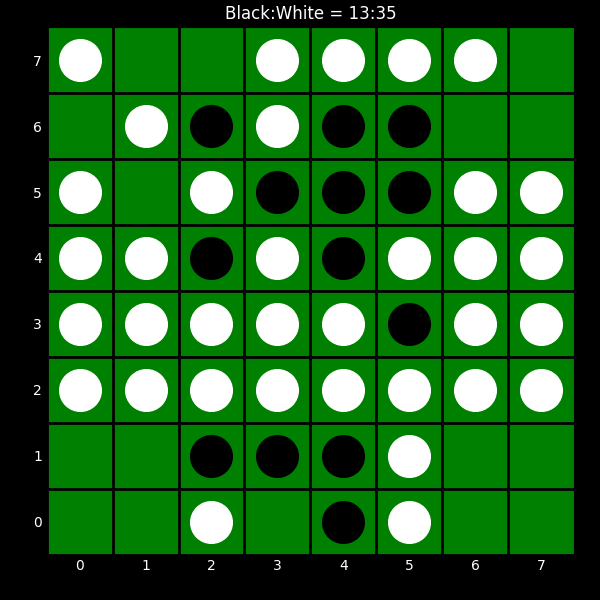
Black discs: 13
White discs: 35